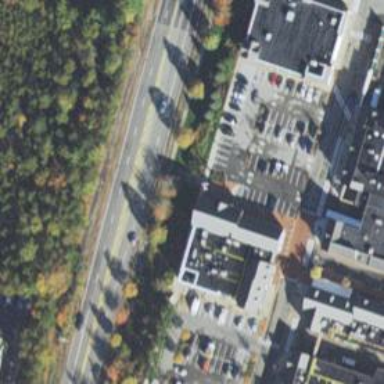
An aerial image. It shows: Parking space.